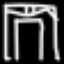
Label: pants